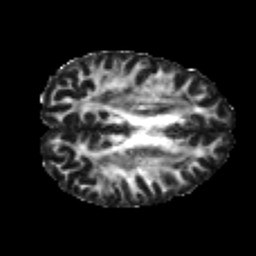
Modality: FA
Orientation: axial
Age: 24
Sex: male
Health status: healthy
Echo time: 0.074 s